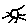
Label: sun